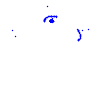
Particle: kaon